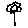
Label: flower